Question: I have an Excel workbook with multiple Sheets month wise(i.e Jan, Feb, March).
Data are arranged like

January in separate sheet and February in Separate sheet.
Now in summary sheet I would like to add = 'JanA3+'FebA3+'MarchA3 And the next entry in summary will be = JanA6+'FebA6+'MarchA6
When I drag that formula in Summary Sheet, it is not coming automatically.
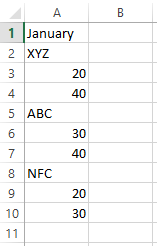
Answer: You can't tell excel to change the reference by 3 rows when you only move the formula one row.
You can write a macro to do this or you can fill the formula down until you get the result you want and then delete the cells between and shift the cells up. The reference will remain as you want.